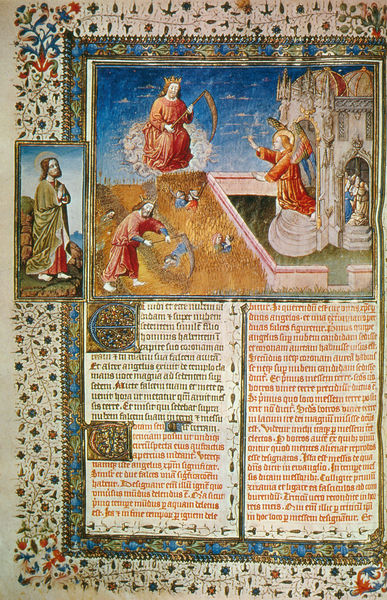
Titel: Apokalypse der Herzöge von Savoyen
Institution: (bei) Madrid, Biblioteca Real Monasterio de San Lorenzo de El Escorial, Patrimonio Nacional
Schlagwörter: himmel, menschen, rot, wolke, bibel, krone, engel, schrift, ernte, palast, heiligenschein, christus, jesus, sense, buchmalerei, bibek